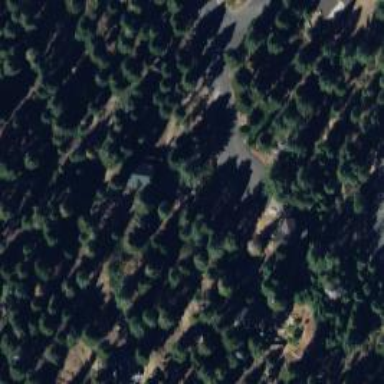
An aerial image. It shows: Woodland with evergreen needle-leaved trees.